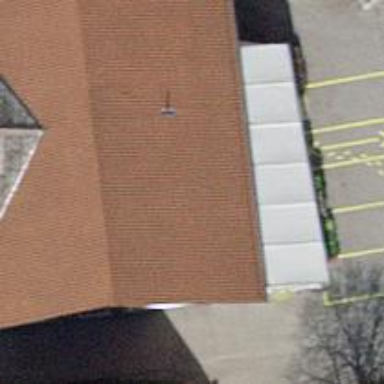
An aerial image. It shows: Supermarket.